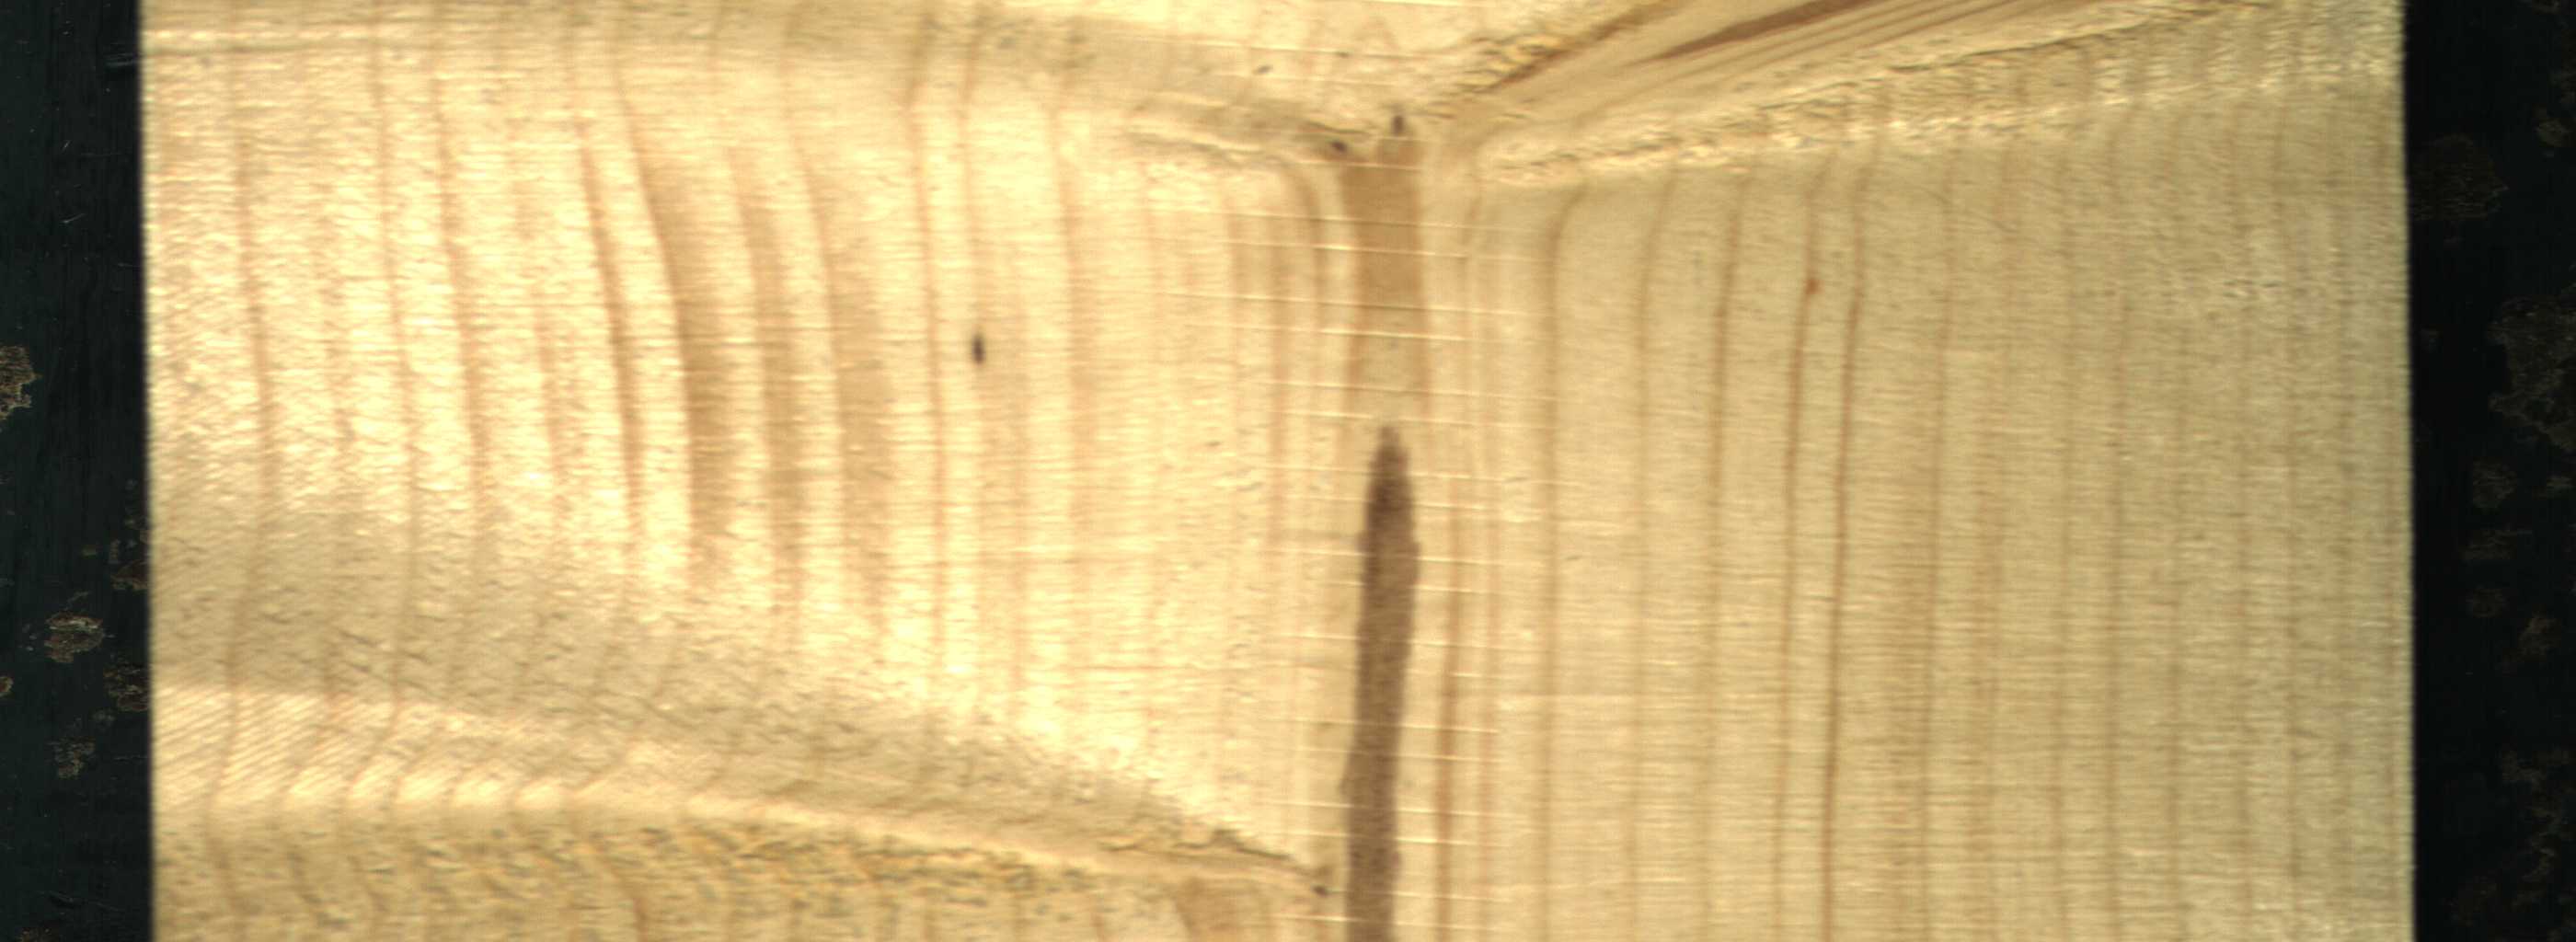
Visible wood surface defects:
Marrow
Live_Knot